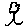
Label: tree